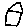
Label: house